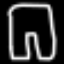
Label: pants